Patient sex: M
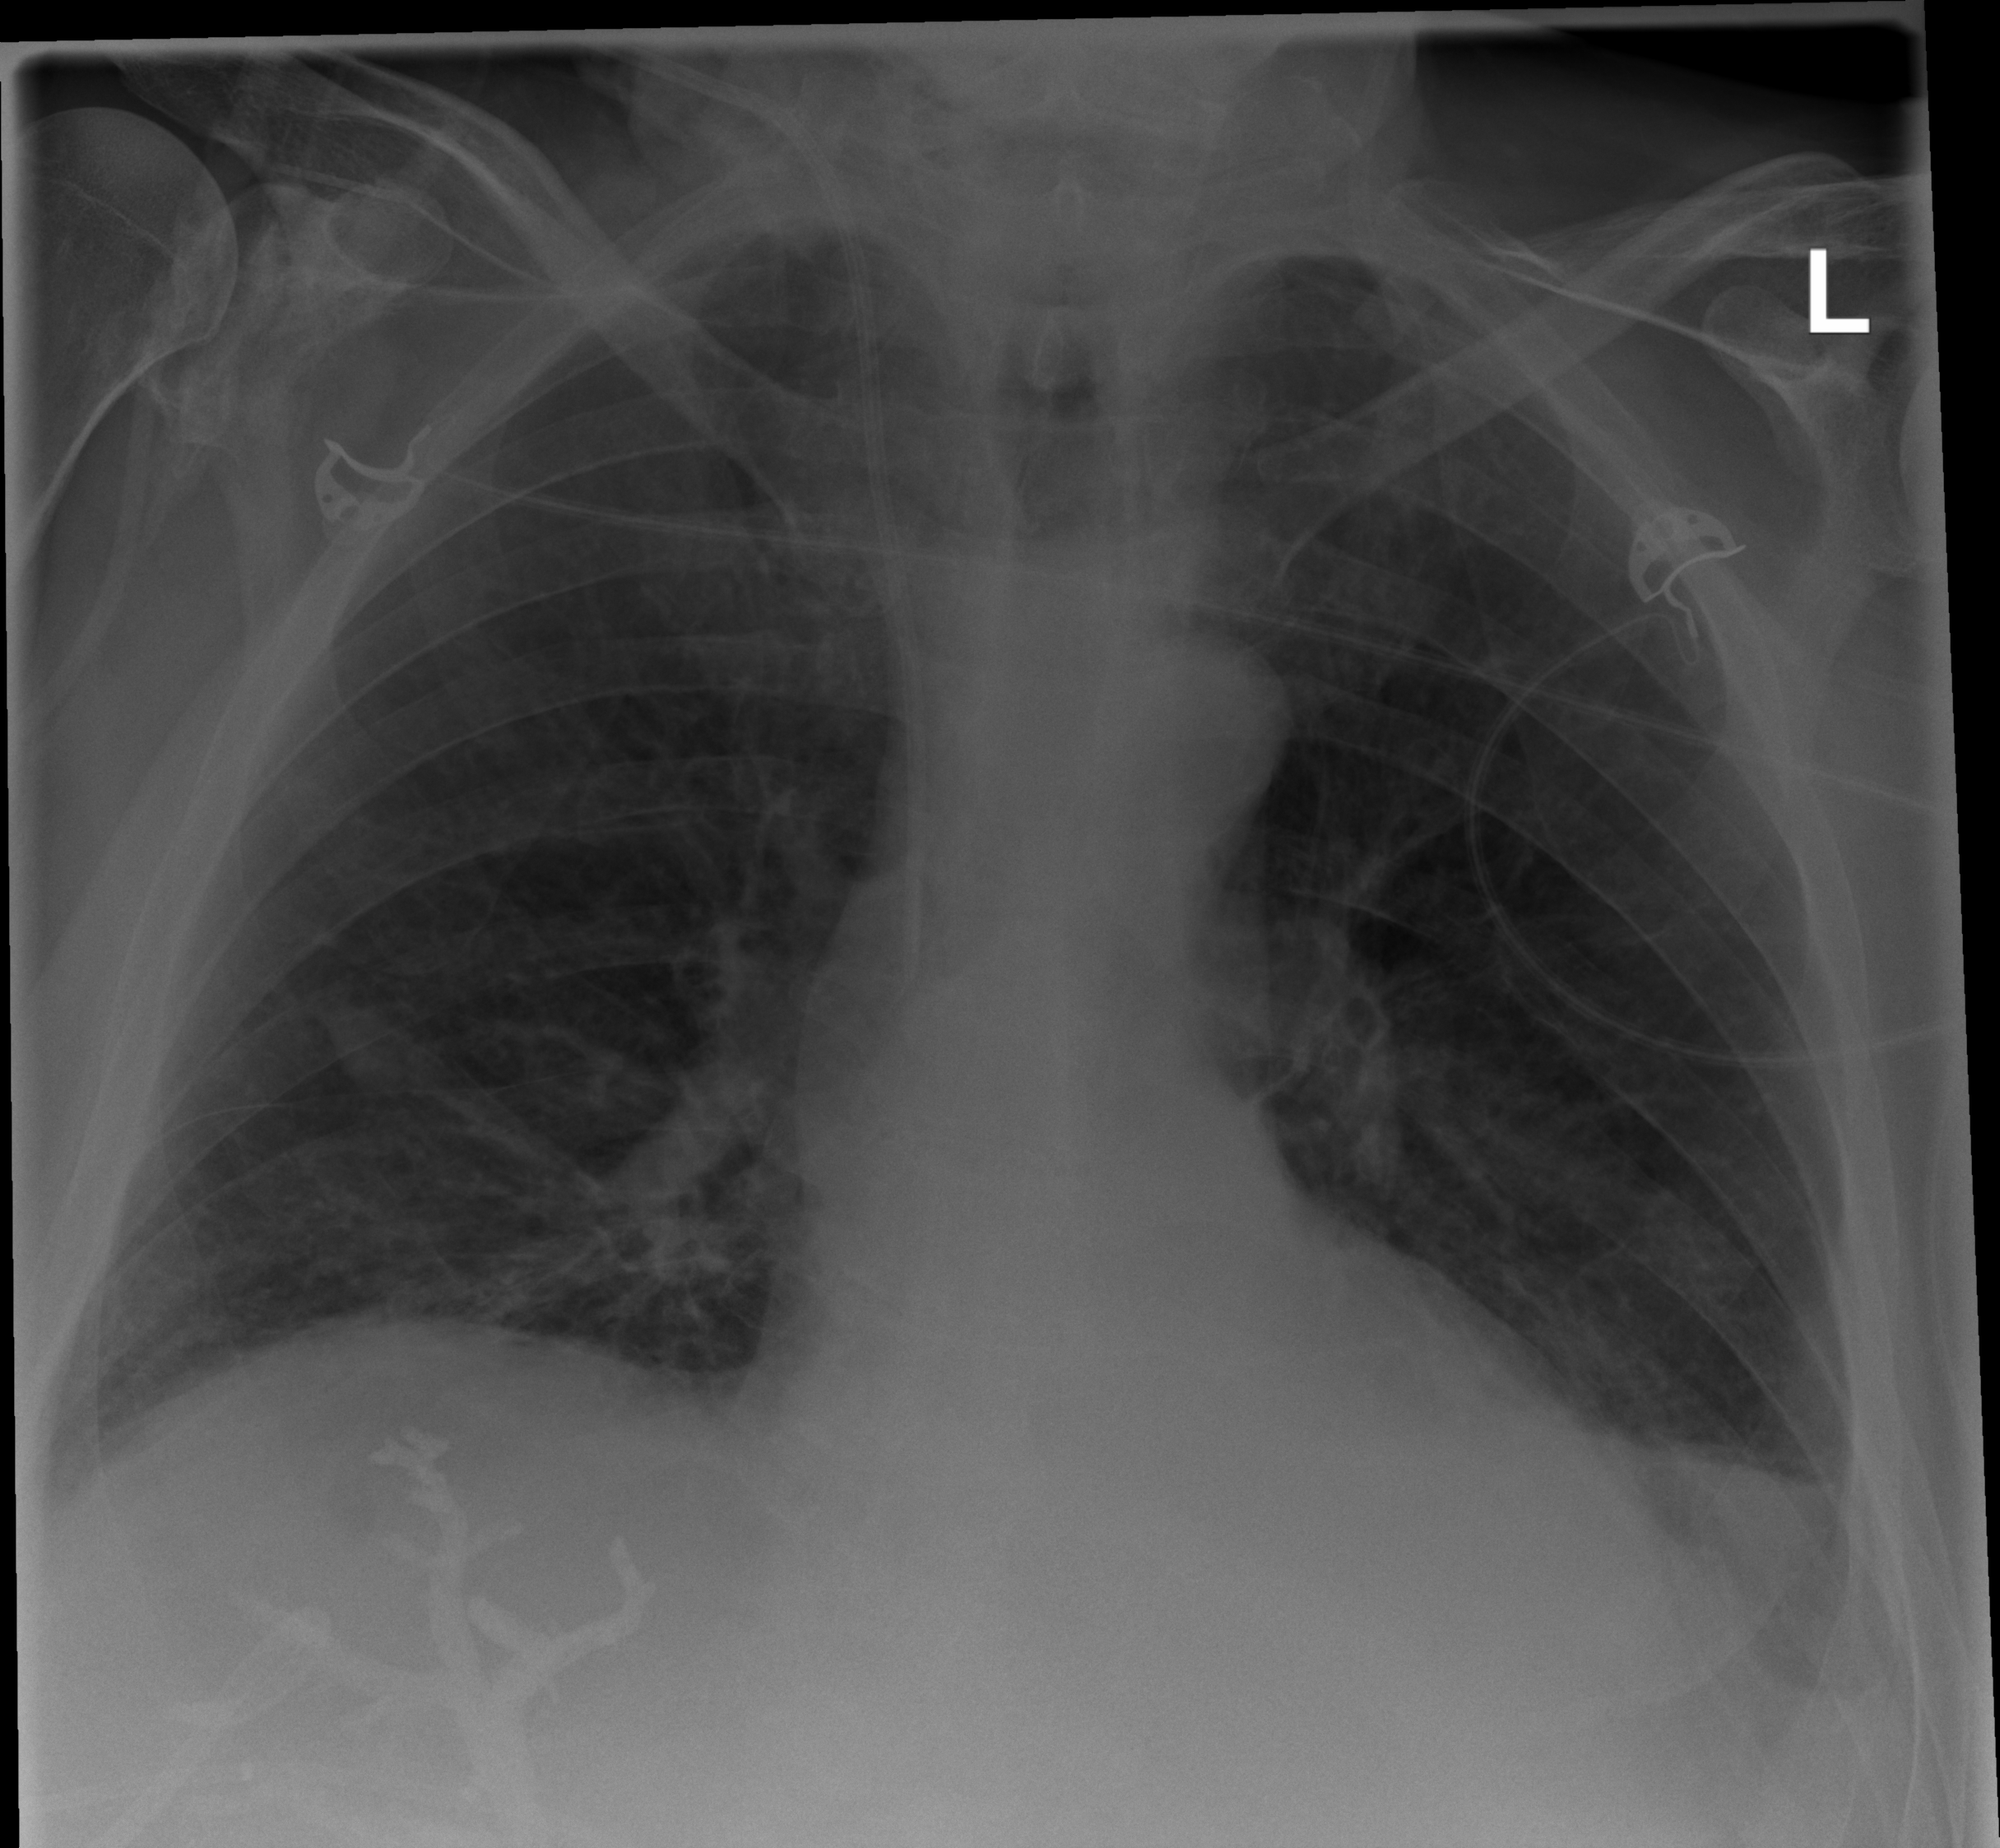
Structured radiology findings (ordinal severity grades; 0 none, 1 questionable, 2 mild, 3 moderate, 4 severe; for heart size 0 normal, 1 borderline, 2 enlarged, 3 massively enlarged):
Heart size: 2
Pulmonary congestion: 0
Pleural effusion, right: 1
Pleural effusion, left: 2
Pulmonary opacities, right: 0
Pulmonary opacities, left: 0
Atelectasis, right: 2
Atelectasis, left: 2